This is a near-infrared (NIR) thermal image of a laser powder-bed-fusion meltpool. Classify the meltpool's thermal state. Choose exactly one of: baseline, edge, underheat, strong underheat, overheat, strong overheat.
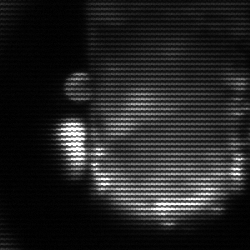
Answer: baseline